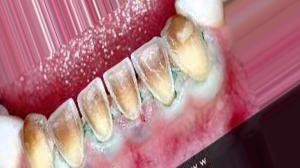
Condition: Tooth Discoloration